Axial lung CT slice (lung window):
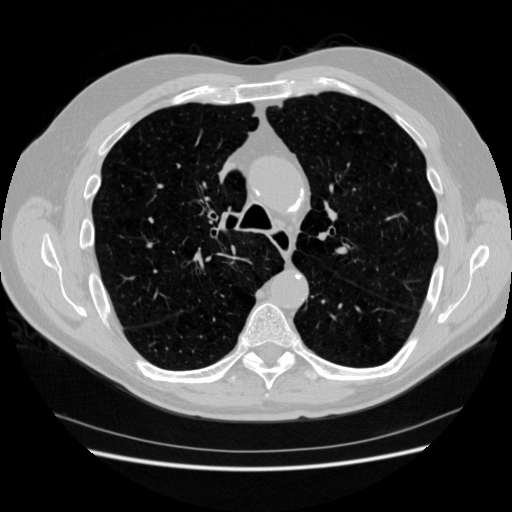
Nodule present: no